Field crop: maize
Growth stage: 2
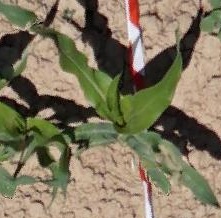
Species: maize